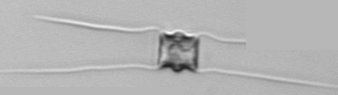
Label: Chaetoceros_didymus